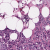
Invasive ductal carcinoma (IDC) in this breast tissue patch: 1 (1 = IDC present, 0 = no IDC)